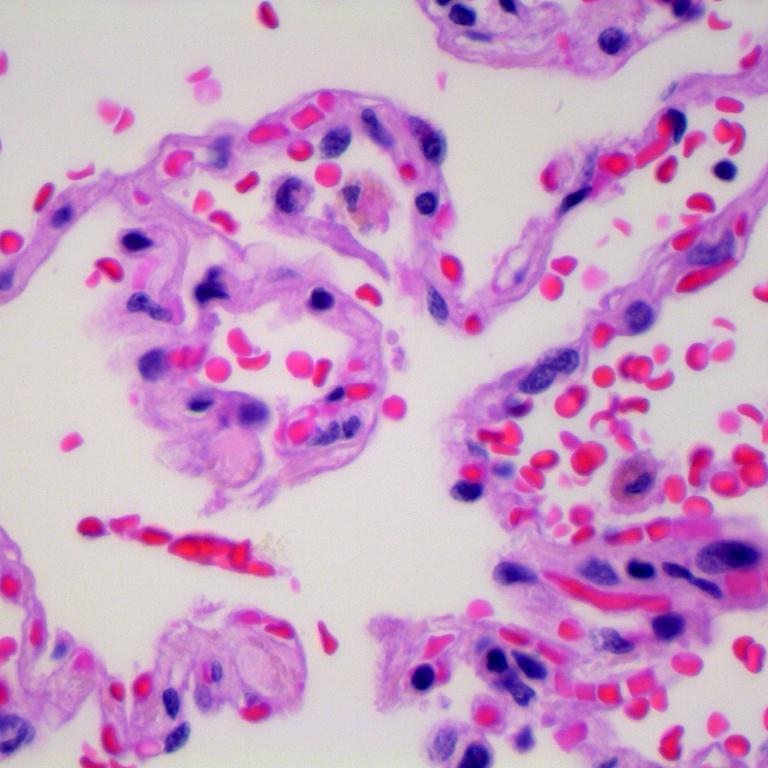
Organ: lung
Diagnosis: benign